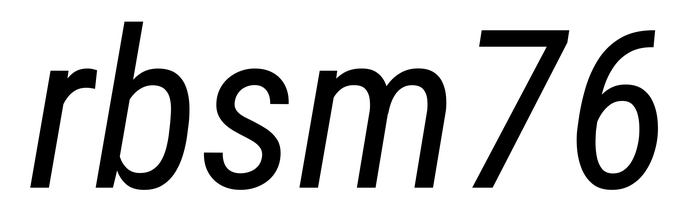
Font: Roboto-Italic_Condensed_Italic